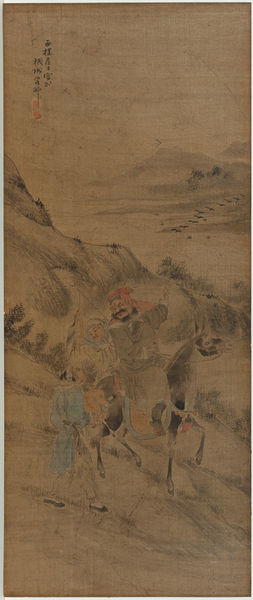
Titel: Man Riding a Mule
Künstler: Ku-Shi Si-Mei
Standort: Amherst (Massachusetts, USA)
Institution: Mead Art Museum, Amherst College
Schlagwörter: blue, column, conflict, fight, hat, men, red, black, grey, old, painting, woman, japanese, screen, horses, man, landscape, mountain, orange, water, distance, trees, scroll, narrow, path, drawing, silk, walking, birds, pen, writing, happy, ink, ears, seal, animal, horse, brush, outdoors, travel, fields, riding, chinese, wash, asian, paint, stamp, calligraphy, hazy, oriental, standing, tall, travelers, donkey, journey, rider, horseback, 19th century, turbans, stamps, far, travelling, aman, ink painting, vertical script, triangular composition, red cap, raised leg, trader, genkan, ming, traders, headdresses, head coverings